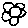
Label: flower